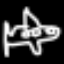
Label: airplane